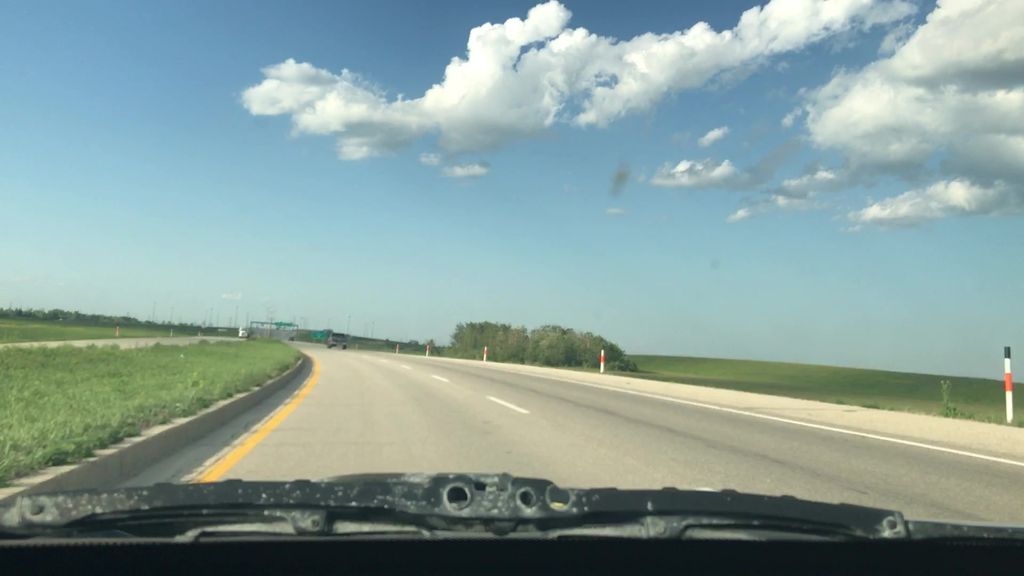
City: winnipeg